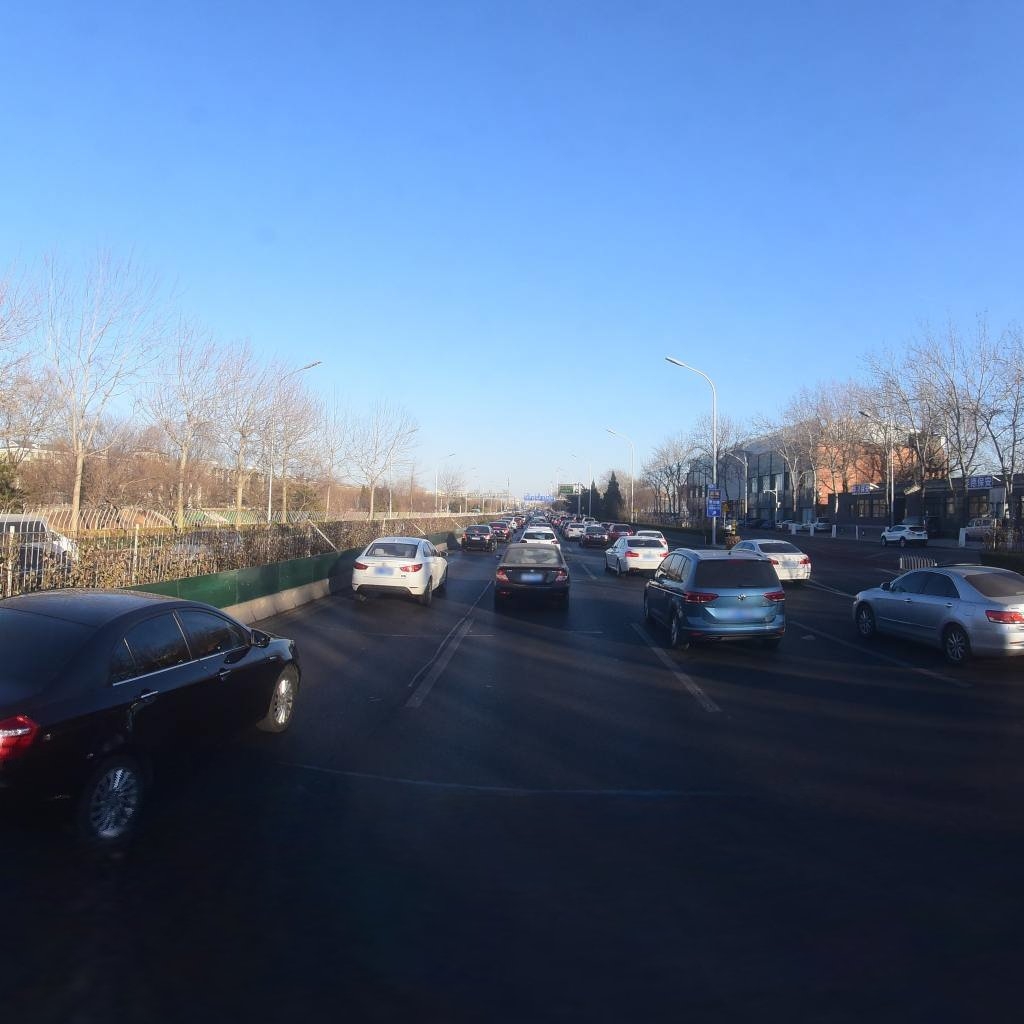
Region: Dongcheng
Road damage annotations: transverse patch, transverse patch, longitudinal patch